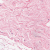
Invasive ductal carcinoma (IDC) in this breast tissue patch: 0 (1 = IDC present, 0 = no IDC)